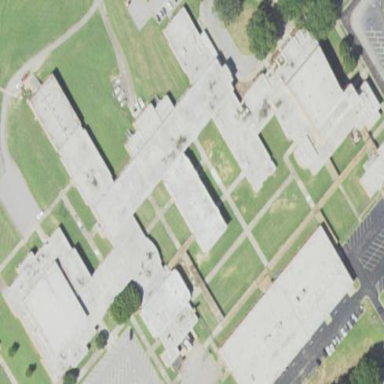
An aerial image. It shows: School building.